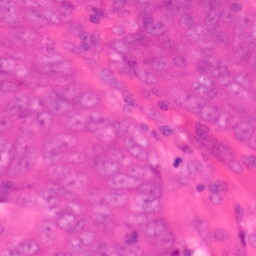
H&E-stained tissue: Colon